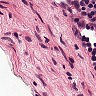
Metastatic tissue present: no